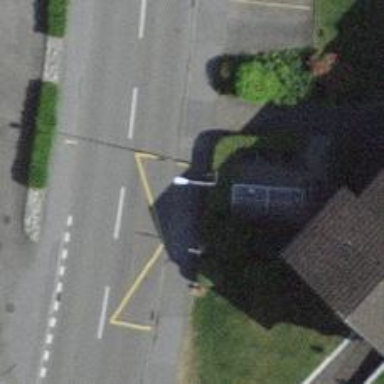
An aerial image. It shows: Sidewalk along the footway.